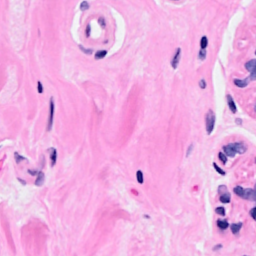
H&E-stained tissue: Breast